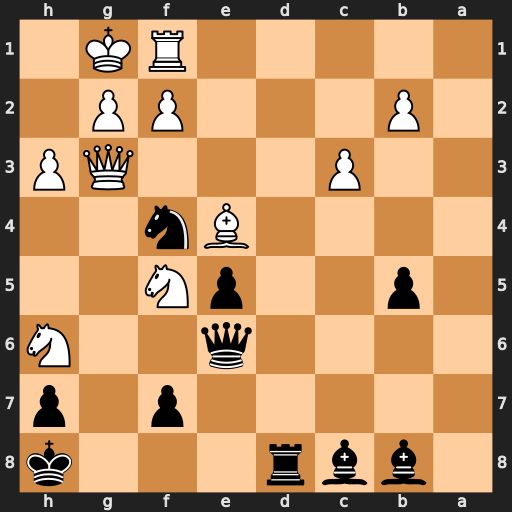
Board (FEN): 1bbr3k/5p1p/4q2N/1p2pN2/4Bn2/2P3QP/1P3PP1/5RK1
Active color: b
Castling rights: -
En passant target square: -
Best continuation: Ne2+ Kh2 Nxg3